Question: I have a design similar to this one (although a teeny-weeny bit more complicated):

This is a many-to-many relationship. A scan can own many located pages, but a located page might belong to many scans.
The trouble I have is I don't know how to add a unique constraint on URL, so that when a page from a scan is being saved and an entry with such a URL already exists, it should not create a new one. Instead, the new scan_locatedpage entry should link to the already existing locatedpage and (if different) update its checksum.
Only, I'm not sure how to do that.
Currently the code I have looks this way:
'''
public LocatedPageMap()
{
Id(x => x.Id);
Map(x => x.Url)
.Not.Nullable();
Map(x => x.Checksum);
HasManyToMany(x => x.ScansFoundWith)
.Cascade.All()
.Inverse()
.Table("Scan_LocatedPage");
}
public ScanMap()
{
Id(x => x.Id);
Map(x => x.Date)
.Not.Nullable();
HasManyToMany(x => x.Located_Pages)
.Cascade.SaveUpdate()
.Table("Scan_LocatedPage");
}
'''
Of course, this doesn't work. Every time a new Scan is being saved, a new LocatedPage gets added, despite the Url.
I have no idea how to achieve that effect and I'm not really sure where/how to look. I have read a bunch of many-to-many questions with "unique" in title, but haven't found anything useful. Surely 'cos I'm not sure what to look for exactly.
Or maybe I should simply add the condition handler into my application logic, and not expect Fluent to take care of that for me?
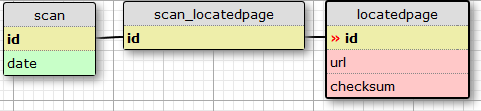
Answer: This kind of a problem belongs to upper than mapping. What you can/should do is to search for existing object 'LocatedPage' with the provided url. If found - use it, if not - create new.
There are few points I wanted you to be aware of:
1) <URL> says:
> Good usecases for a real many-to-many associations are rare. Most of
the time you need additional information stored in the "link table".
In this case, it is much better to use two one-to-many associations to
an intermediate link class. In fact, we think that most associations
are one-to-many and many-to-one, you should be careful when using any
other association style and ask yourself if it is really neccessary.
Please, think about it. We are not using many-to-many at all. Having the middle object as a full entity could bring lot of advantages (e.g. searching based on subqueries)
2) Cascade
Be careful when using the Cascade on . This is not a setting for a middle/pairing table. It is setting for the second-end Entity. So Once your 'LocatedPageMap' is deleted all the 'ScansFoundWith' items ('Scan') will be deleted as well. Usually ... cascade is not what you want to set on many-to-many. The pairing table is "cascaded always"